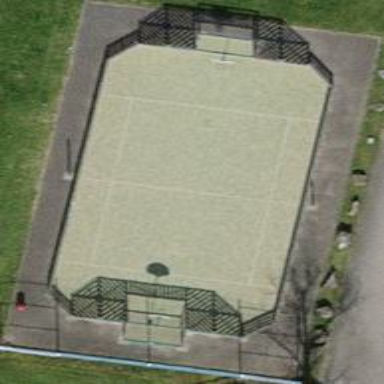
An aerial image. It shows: Basketball court in the leisure land pitch.